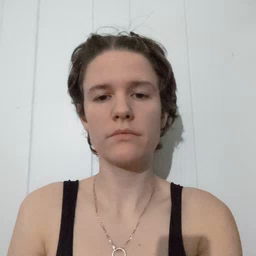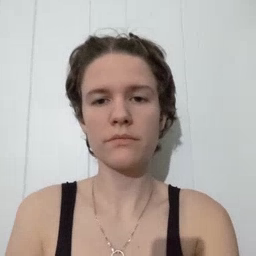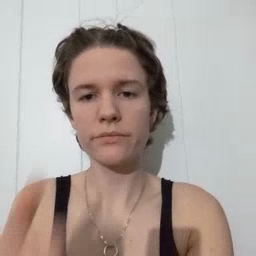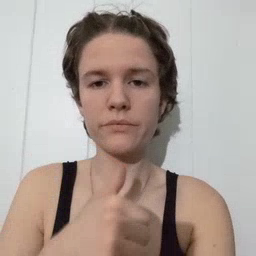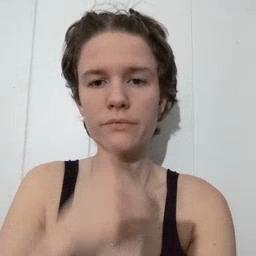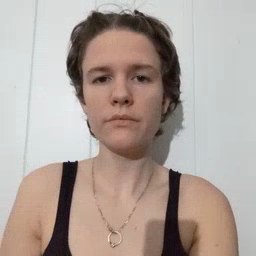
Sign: girl